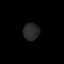
Tissue: prostate
Cell type: Myeloid cells
Senescence score: 0.6996
Nuclear area (px): 271
Mean DAPI intensity: 40.697